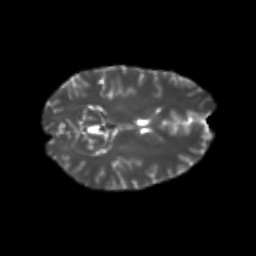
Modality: T2w
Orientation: axial
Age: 24
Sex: female
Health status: healthy
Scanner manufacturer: philips
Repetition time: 7.39 s
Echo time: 0.08599 s